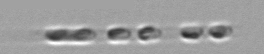
Label: Skeletonema